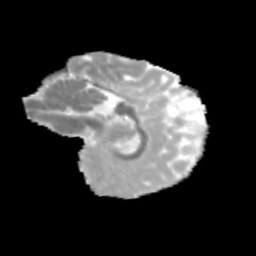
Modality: MD
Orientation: sagittal
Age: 9
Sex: female
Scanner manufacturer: siemens
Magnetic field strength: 3 T
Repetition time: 3.8 s
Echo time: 0.07 s